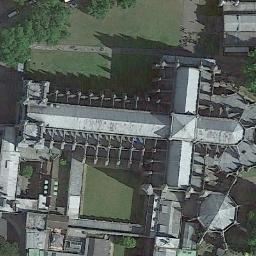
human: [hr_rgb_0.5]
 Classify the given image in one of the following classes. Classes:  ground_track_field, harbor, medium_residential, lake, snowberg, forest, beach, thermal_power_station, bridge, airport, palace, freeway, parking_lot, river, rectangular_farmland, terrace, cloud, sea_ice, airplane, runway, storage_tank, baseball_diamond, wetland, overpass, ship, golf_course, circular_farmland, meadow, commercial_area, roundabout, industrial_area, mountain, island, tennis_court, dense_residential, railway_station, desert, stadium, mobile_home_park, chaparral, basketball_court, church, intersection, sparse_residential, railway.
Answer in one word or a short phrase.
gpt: church